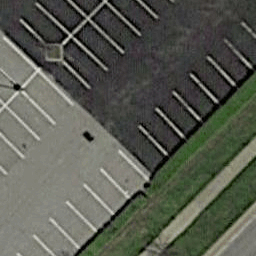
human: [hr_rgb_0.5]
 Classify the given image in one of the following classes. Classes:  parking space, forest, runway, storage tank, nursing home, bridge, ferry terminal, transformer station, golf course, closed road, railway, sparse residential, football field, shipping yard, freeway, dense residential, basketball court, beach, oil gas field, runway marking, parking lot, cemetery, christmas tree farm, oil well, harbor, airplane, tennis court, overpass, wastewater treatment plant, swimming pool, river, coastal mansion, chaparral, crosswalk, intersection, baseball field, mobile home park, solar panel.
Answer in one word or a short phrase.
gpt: parking space